Question: E.g. if I have points A,B and C, the euclidean distance

which means than A is within R units from at least one neighbor.
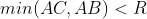
Answer: Here a have generated an initial point and from there a try to generate the next one within the euclidean distance using the random function.
'''
import random
import math
import matplotlib.pyplot as plt
euclideanR = 5
NUMPOINTS = 1000
SPACEMIN = -30
SPACEMAX = 30
# Euclidean distance
def distance(p, q):
return math.sqrt((q[0]-p[0])**2 + (q[1]-p[1])**2)
# try new point
def calc_new(points):
x1 = points[0]
y1 = points[1]
# help the function place the next point
x2 = x1-2*abs(euclideanR)*random.random()+euclideanR
y2 = y1-2*abs(euclideanR)*random.random()+euclideanR
return (x2,y2)
# generate first point in this space range
x0 = random.randint(SPACEMIN, SPACEMAX)
y0 = random.randint(SPACEMIN, SPACEMAX)
points2D = [(x0, y0)]
dist_list = []
while len(points2D) < NUMPOINTS:
q = random.choice(points2D)
p = calc_new(q)
d = distance(q, p)
if d < euclideanR:
dist_list.append(d)
points2D.append(p)
print("Num points = {}".format(len(points2D)))
print("Minimal Euclidean Distance = {}".format(min(dist_list)))
print("Maximum Euclidean Distance = {}".format(max(dist_list)))
x, y = list(zip(*points2D))
fig = plt.figure()
plt.scatter(x, y)
plt.title("distanceR = {}, #points = {}, Init_space=[{},{}]".
format(euclideanR, NUMPOINTS, SPACEMIN, SPACEMAX))
plt.show()
'''
Output
'''
Num points = 1000
Minimal Euclidean Distance = 0.22933741053890785
Maximum Euclidean Distance = 4.999991431695809
'''
<URL>